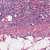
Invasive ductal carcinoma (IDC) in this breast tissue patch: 1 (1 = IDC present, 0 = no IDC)